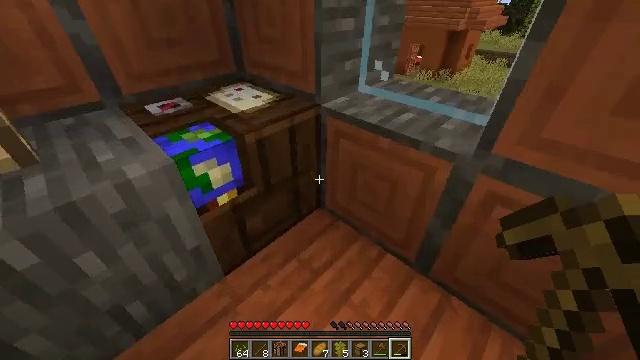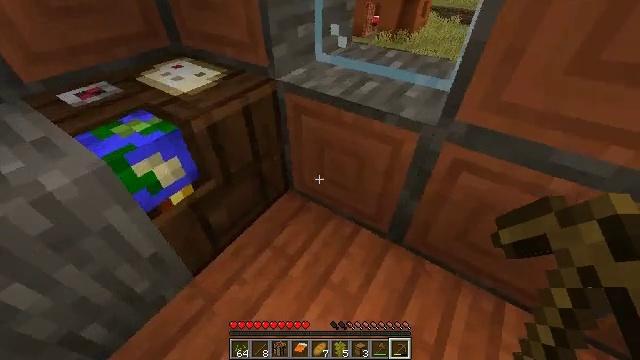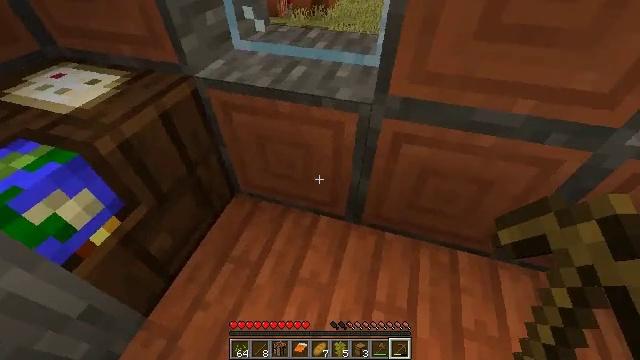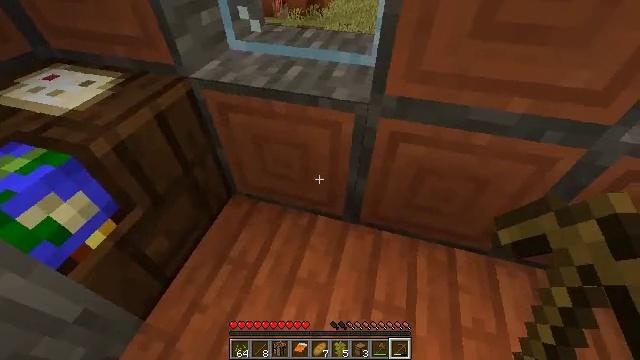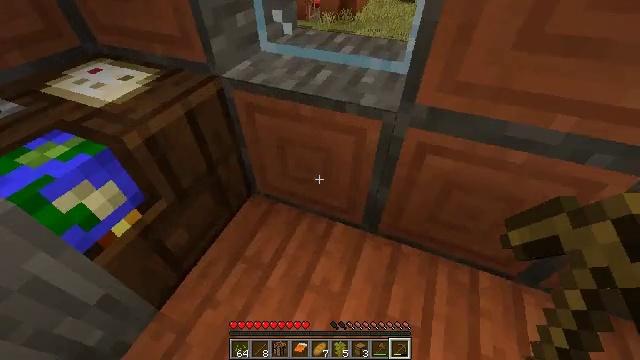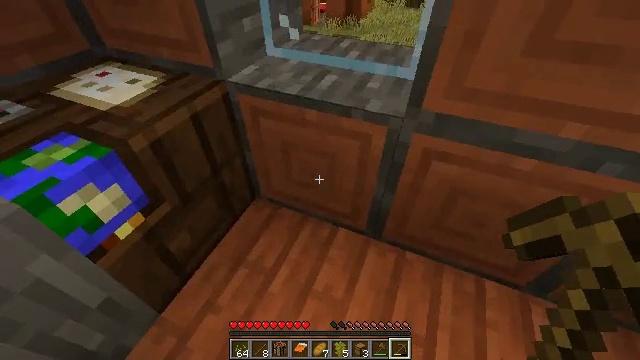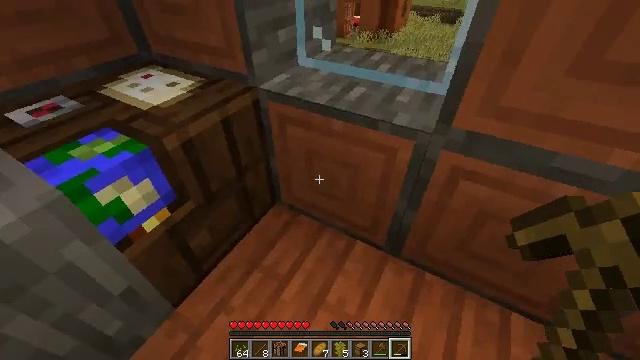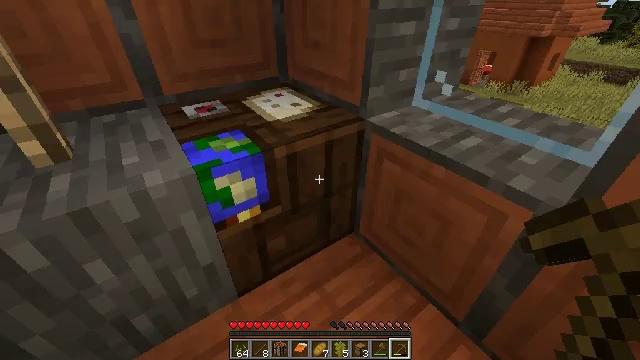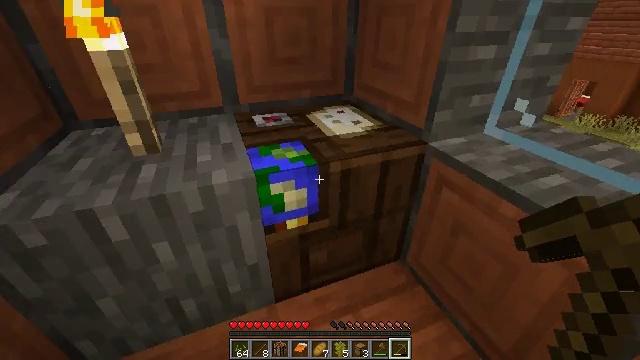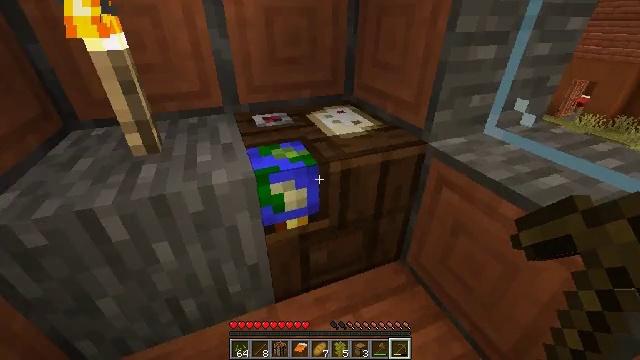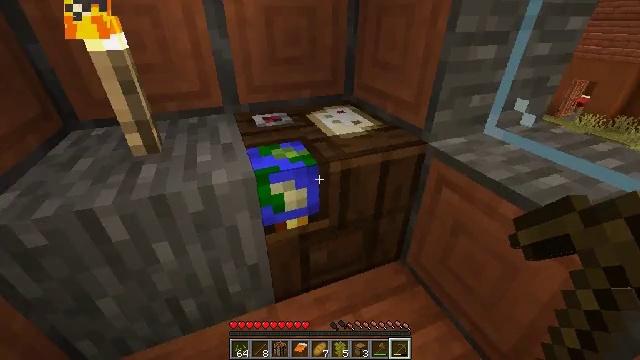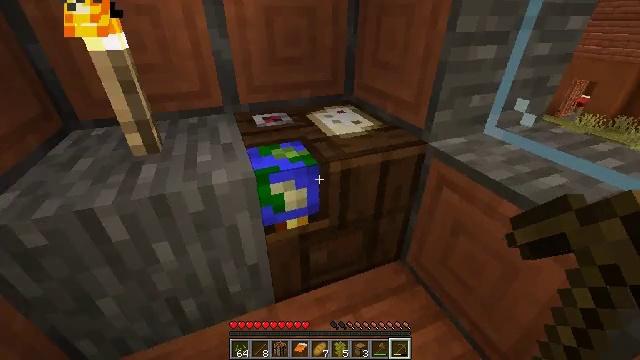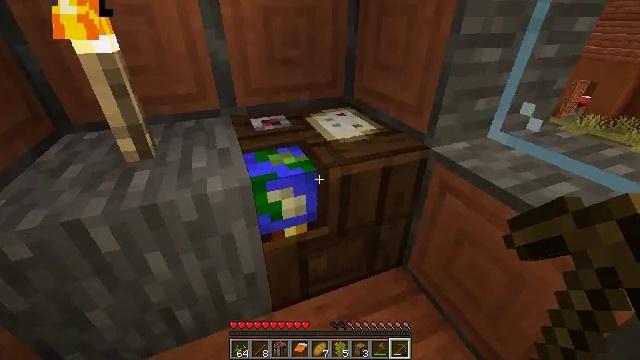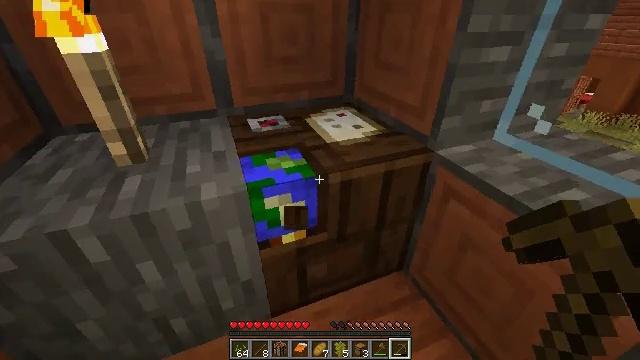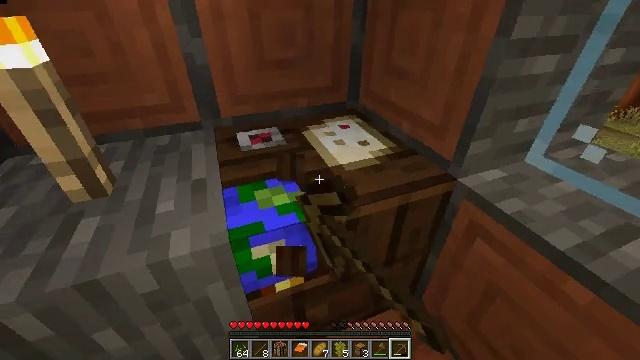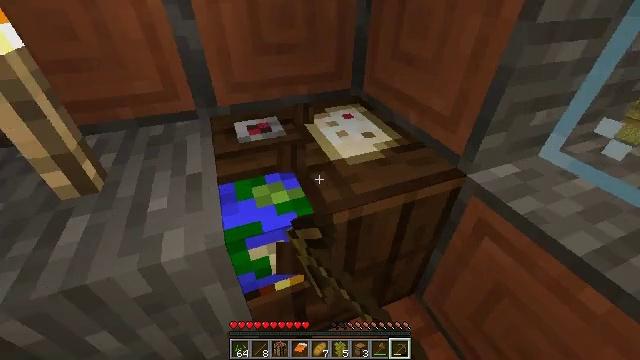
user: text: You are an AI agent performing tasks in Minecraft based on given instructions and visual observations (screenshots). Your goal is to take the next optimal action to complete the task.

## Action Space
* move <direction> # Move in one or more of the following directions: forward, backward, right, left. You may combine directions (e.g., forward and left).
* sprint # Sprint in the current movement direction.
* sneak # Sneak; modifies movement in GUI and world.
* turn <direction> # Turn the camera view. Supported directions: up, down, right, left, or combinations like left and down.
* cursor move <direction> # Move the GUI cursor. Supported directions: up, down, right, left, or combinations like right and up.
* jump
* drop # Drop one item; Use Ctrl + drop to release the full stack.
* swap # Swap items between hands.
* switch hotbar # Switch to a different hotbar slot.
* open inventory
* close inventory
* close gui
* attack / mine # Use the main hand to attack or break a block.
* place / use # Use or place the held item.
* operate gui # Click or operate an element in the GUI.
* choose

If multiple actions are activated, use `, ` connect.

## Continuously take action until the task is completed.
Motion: motion action
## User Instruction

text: Break the cartography table.
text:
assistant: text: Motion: turn right and down
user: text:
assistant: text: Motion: turn right and down
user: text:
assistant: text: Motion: no_op
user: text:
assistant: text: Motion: turn left
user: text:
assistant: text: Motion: turn left
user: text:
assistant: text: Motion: turn left and up
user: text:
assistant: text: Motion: turn left and up
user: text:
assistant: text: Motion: turn left and up
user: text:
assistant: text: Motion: no_op
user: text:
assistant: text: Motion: no_op
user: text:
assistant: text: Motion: no_op
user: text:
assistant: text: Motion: move forward
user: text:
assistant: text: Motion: move forward, attack / mine
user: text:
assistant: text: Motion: move forward, turn down, attack / mine
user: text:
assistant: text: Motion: turn down, attack / mine
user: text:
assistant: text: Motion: turn down, attack / mine
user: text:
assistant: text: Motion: attack / mine
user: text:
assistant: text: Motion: attack / mine
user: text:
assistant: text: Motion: attack / mine
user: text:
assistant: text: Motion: attack / mine
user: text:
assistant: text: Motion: attack / mine
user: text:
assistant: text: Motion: attack / mine
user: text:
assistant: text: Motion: attack / mine
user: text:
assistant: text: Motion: attack / mine
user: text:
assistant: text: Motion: attack / mine
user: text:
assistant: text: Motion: attack / mine
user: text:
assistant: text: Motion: attack / mine
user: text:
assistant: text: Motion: turn down, attack / mine
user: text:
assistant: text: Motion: attack / mine
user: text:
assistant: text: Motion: attack / mine